Question:
The data is in an array of objects where the
'Data = [object{name:"FIRST TECH", value:2477}];'
The technology names change and I am trying to place them to the left of the bar they are associated with.
I'm not sure if I'm doing this in the best practice, but when I get the text appended to the side it is invisible. I've tried changing the class name, changing the color, z-index, position:absolute, it always remains hidden.
What do I need to do in order to get the label correctly on the side?
Code:
'''
<style>
h2{
text-align:center;
margin-left: auto;
margin-right: auto;
}
.abcxyz{
fill:black;
color:#000;
text-anchor: end;
}
.chart {
width:800px;
display:block;
margin:auto;
background-color:#c7d9e8;
}
.chart rect {
fill: steelblue;
}
.chart rect:hover{
fill:brown;
}
.values {
fill: white;
font: 12px sans-serif;
text-anchor: end;
}
</style>
<script>
$(document).ready(function(){
var return_data;
$.ajax({
url: '<?php echo site_url('metrics/getTechDocs') ?>',
type: 'GET',
success: function(data){
data = JSON.parse(data);
set_return_data(data);
drawGraph(data);
},
error: function(data){
console.log("error");
}
});
});
function set_return_data(data){
return_data = data;
console.log (return_data);
}
function formatGraphData(data){
var newData = new Array();
for(x in data){
tmp = {name: x , value: data[x].length};
newData.push(tmp);
}
newData.sort(function(a,b){return b.value - a.value} );
return newData;
}
function drawGraph(rawData){
rawData = formatGraphData(rawData);
var width = 800,
barHeight = 30;
var x = d3.scale.linear()
.domain([0, rawData[0].value])
.range([10, width]);
var y = d3.scale.linear()
.domain(rawData.map(function(d){return d.name}))
.range([0, barHeight * rawData.length]);
var chart = d3.select(".chart")
.attr("height", barHeight * rawData.length);
var bar = chart.selectAll("g")
.data(rawData)
.enter().append("g")
.attr("transform", function(d, i) { return "translate(0," + i * barHeight + ")"; });
bar.append("text")
.attr("class", "abcxyz")
.attr("y", barHeight / 2 )
.text(function(d){return d.name});
bar.append("rect")
.attr("height", barHeight - 1)
.attr("width", function(d){return x(d.value);});
bar.append("text")
.attr("class", "values")
.attr("x", function(d) { return x(d.value) - 3; })
.attr("y", barHeight / 2)
.attr("dy", ".35em")
.text(function(d){return d.value;});
}
</script>
<div>
<h2>Frequency of Technology Terms</h2>
<svg class="chart"></svg>
</div>
'''
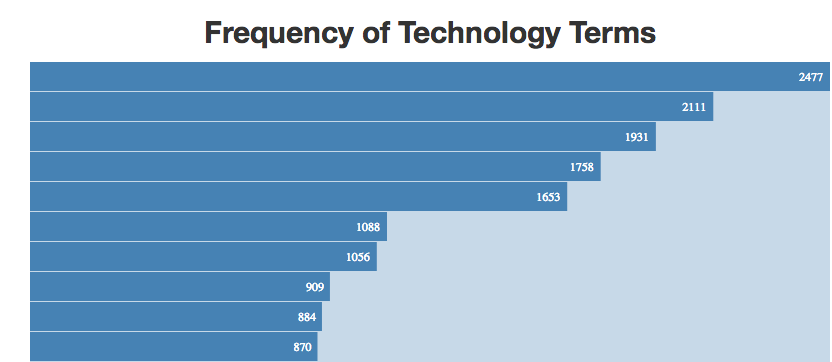
Answer: SVG doesn't know 'z-order' or anything similar. The elements are displayed in the order they are added in. So to make the text appear on top of the bars, draw the bars first and then the text.